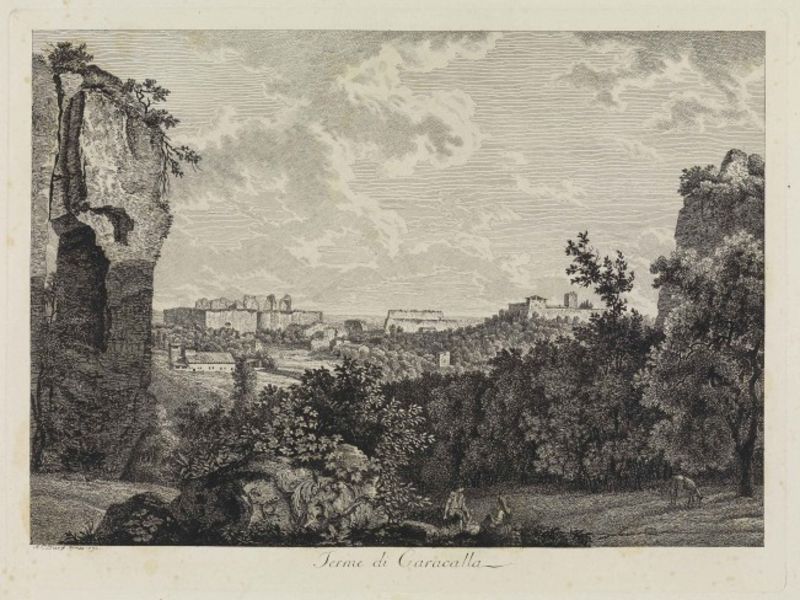
Titel: Rom: Caracalla Thermen
Künstler: Albert Christoph Dies
Standort: Karlsruhe
Institution: Staatliche Kunsthalle Karlsruhe
Schlagwörter: baum, berg, blätter, felsen, himmel, laub, mann, weiß, wolken, bäume, landschaft, menschen, ocker, sitzen, stadt, finger, frau, grau, hintergrund, männer, schwarz, skizze, zeichnung, gebäude, gras, haus, hund, schloss, tier, weg, wiese, wolke, beige, leute, stein, horizont, häuser, natur, strauch, weide, weite, busch, büsche, gebüsch, kirche, paar, blatt, tal, wald, pferd, turm, aussicht, schrift, ansicht, italien, fels, hang, mauer, grafik, kuh, idylle, pause, rast, nadel, striche, bad, tusche, ruine, burg, kloster, fern, festung, lichtung, druck, stich, titel, text, strich, ruinen, rom, villa, efeu, reh, mauern, wanderer, stadtmauer, kluft, kupferstich, reisende, römisch, bezeichnung, burgen, prospekt, kastell, brug, spalt, campagna, felsformation, seriendruck, stdt, brg, sthen, caracalla, wolkenbild, steilklippe, felsnadel, termen, schraffurschrift, prospektansicht